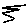
Label: zigzag